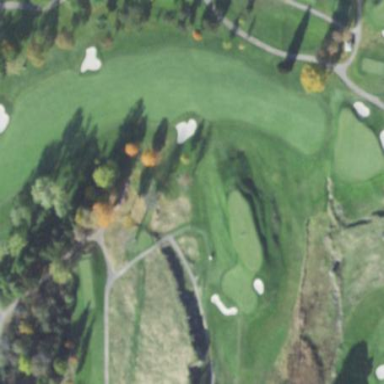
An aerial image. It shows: Grassy area designated as golf fairway.